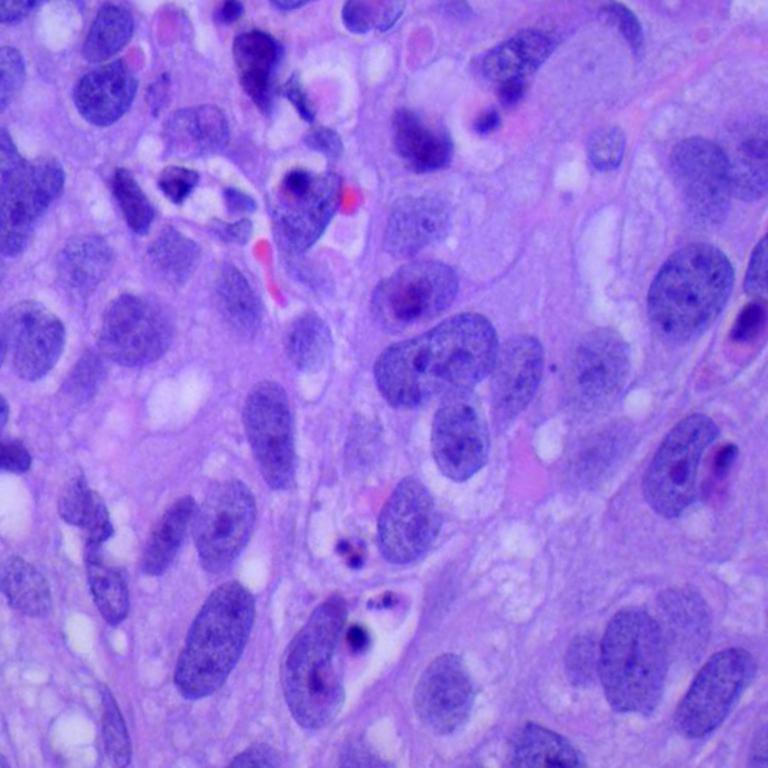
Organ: lung
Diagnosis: squamous carcinomas